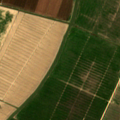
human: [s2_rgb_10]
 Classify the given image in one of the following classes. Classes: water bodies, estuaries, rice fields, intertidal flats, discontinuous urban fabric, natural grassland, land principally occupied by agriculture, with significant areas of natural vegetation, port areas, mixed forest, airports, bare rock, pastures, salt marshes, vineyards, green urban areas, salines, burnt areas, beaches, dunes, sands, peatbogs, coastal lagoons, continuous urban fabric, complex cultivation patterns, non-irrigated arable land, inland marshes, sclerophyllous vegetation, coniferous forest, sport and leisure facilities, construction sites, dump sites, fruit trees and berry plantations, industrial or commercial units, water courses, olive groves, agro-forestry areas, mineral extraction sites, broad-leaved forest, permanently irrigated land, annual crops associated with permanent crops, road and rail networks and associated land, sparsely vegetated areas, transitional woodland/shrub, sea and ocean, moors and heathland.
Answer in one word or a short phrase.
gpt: rice fields, pastures